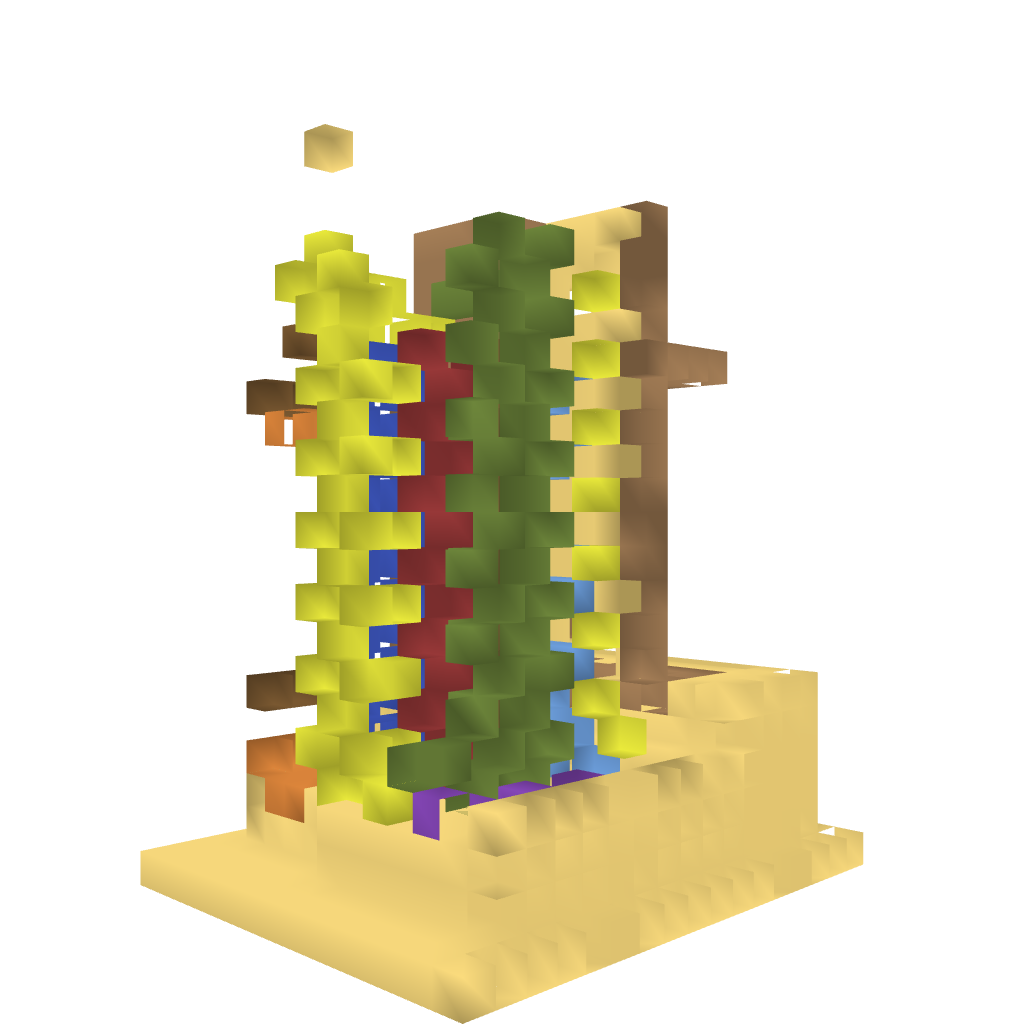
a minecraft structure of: hight speed 100% working elevator bad low quality